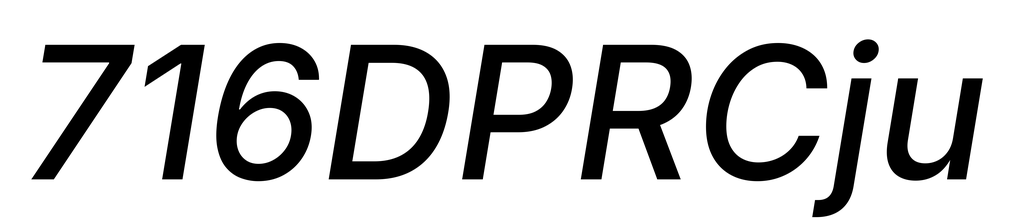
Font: Inter-Italic_Medium_Italic